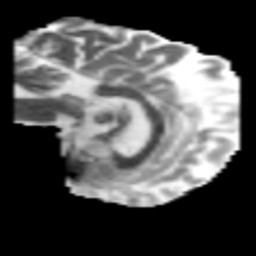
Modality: MD
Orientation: sagittal
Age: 33
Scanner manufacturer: philips
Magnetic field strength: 3 T
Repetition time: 7.766 s
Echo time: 0.1224 s